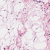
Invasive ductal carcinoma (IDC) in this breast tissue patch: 0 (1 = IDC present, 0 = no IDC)